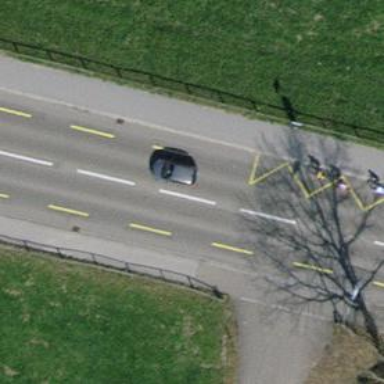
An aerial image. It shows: Public transport stop position.